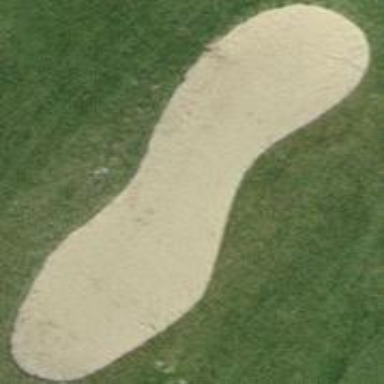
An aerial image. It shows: Bunker on golf course.